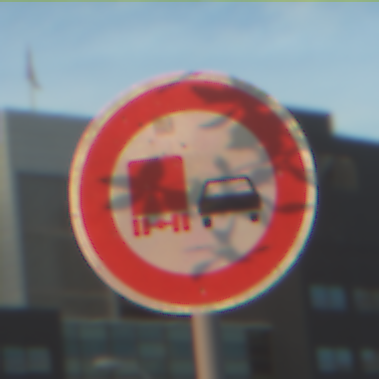
Verkehrszeichen: UeberholverbotKraftfahrzeuge
Umgebung: Outdoor, Urban
Tageszeit: MorningAfternoon
Wetter: PartlyCloudy
Licht: Natural
Jahreszeit: NotSpecified
Kontrast: LowContrast